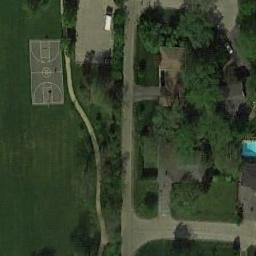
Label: basketball_court